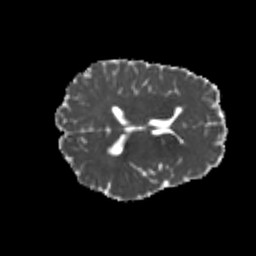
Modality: MD
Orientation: axial
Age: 22
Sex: male
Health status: healthy
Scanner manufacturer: philips
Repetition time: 7.391 s
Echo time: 0.08599 s